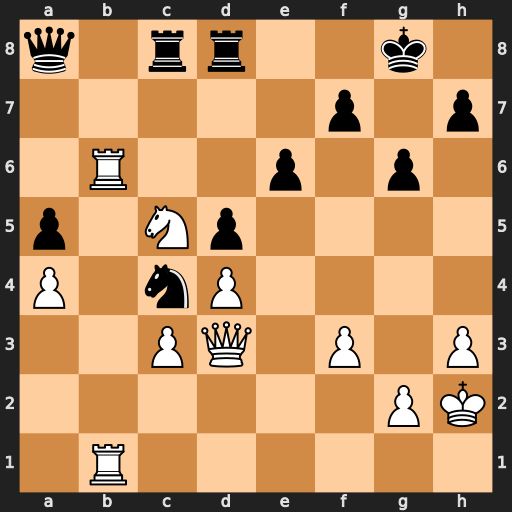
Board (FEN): q1rr2k1/5p1p/1R2p1p1/p1Np4/P1nP4/2PQ1P1P/6PK/1R6
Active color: w
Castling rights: -
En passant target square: -
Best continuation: Ra6 Rc7 Rxa8